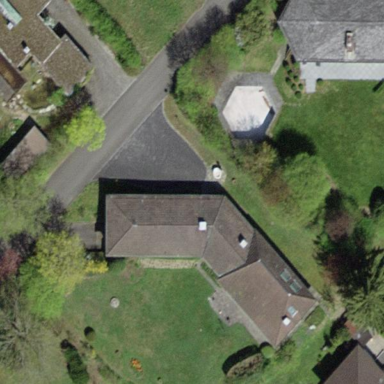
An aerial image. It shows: Simple and straightforward house.